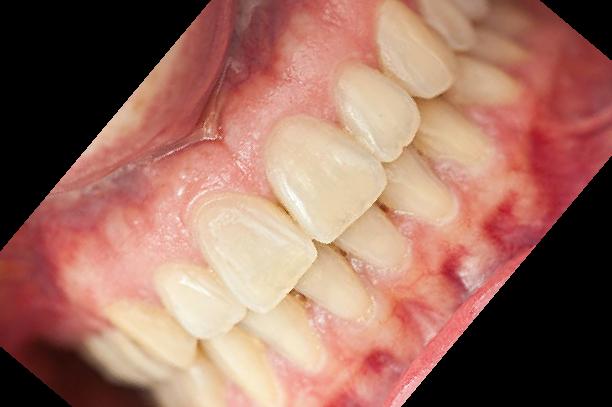
Condition: Gingivitis